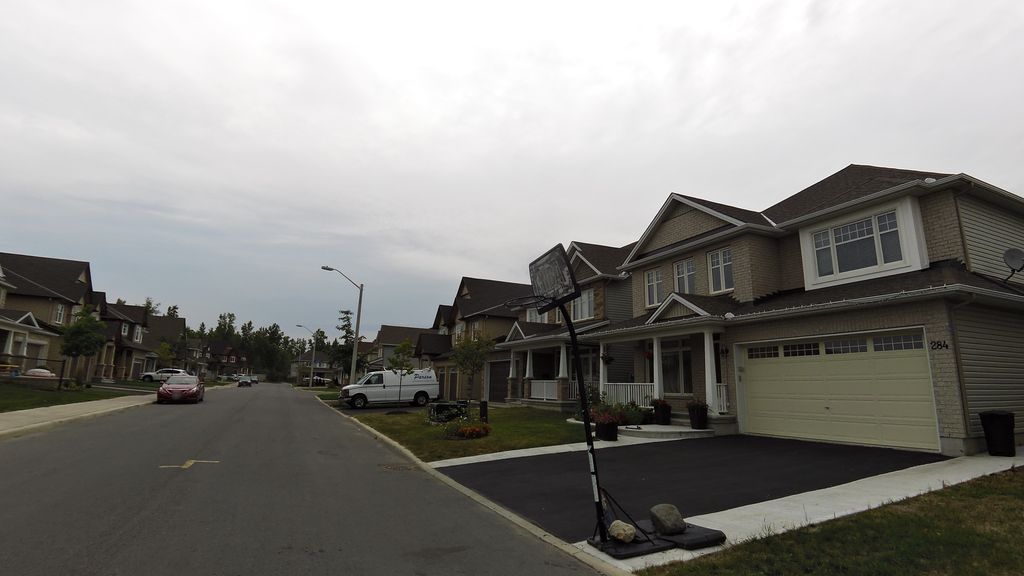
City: ottawa-gatineau